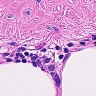
Metastatic tissue present: no